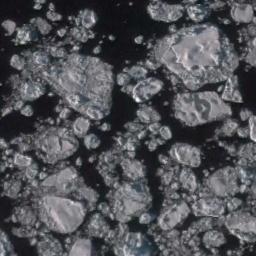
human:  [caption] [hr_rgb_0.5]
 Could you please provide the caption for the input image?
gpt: A lot of sea ice of different sizes and thickness gathers together and the color of the seawater is deep blue .

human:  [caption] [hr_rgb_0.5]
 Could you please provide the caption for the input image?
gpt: There are many ice on the dark green sea .

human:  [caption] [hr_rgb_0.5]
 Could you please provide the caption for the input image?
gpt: The sea is surrounded by sea ice .

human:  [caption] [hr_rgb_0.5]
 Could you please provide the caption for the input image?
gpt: Countless ice cubes of various sizes are connected into a loose, Large piece floating on the blue sea .

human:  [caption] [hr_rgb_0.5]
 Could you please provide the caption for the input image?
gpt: There are many pieces of sea ice .